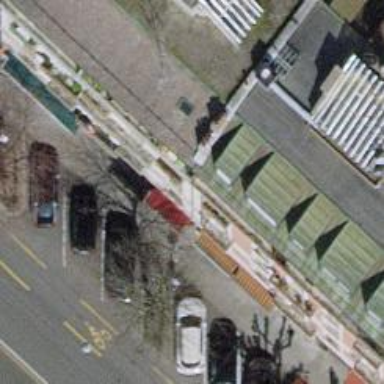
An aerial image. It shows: Restaurant.